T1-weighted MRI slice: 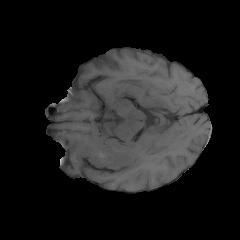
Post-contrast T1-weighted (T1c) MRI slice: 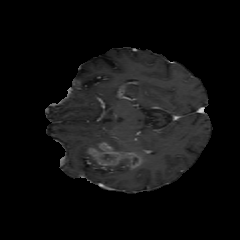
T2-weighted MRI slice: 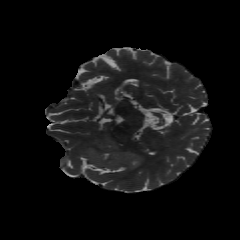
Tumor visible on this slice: yes